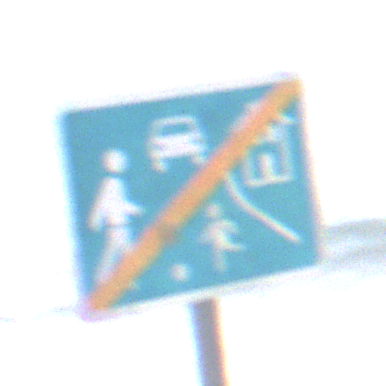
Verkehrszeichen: EndeVerkehrsberuhigterBereich
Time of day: SunriseSunset
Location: Outdoor (Beach)
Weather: Overcast
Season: NotSpecified
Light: Natural